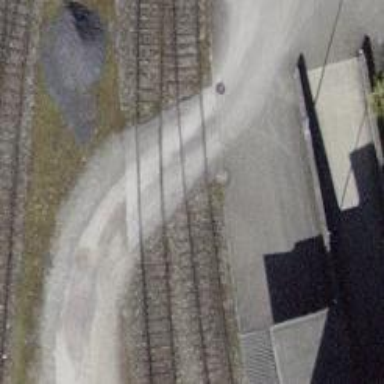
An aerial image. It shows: Railway level crossing.